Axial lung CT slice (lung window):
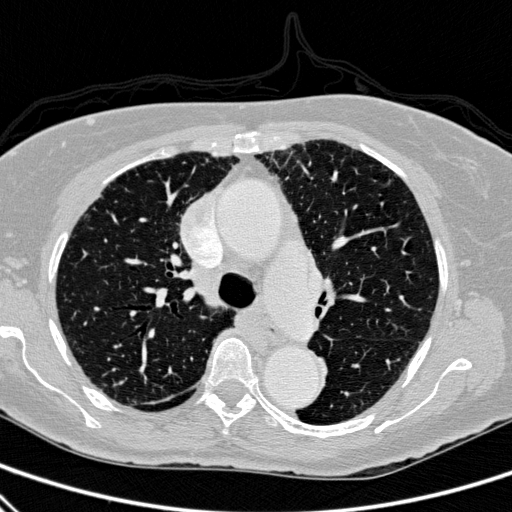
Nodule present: no